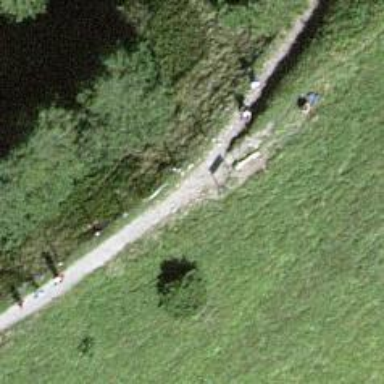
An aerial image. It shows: Bench for seating.